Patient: sex F, age 58
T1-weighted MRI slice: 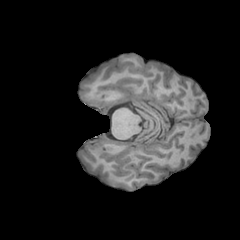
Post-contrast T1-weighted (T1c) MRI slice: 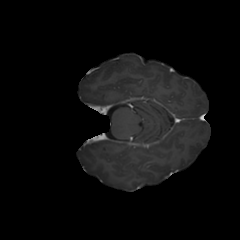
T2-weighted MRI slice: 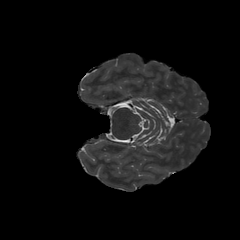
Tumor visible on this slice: no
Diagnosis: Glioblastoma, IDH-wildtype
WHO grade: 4